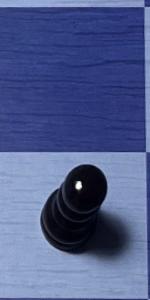
Label: Pawn_Black